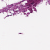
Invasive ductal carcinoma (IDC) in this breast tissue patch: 0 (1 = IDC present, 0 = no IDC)